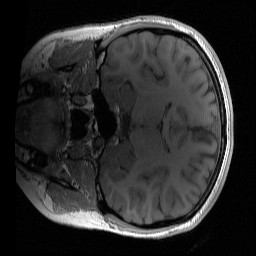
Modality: T1w
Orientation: coronal
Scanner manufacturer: siemens
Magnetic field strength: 3 T
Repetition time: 2 s
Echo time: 0.0022 s